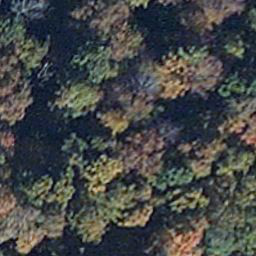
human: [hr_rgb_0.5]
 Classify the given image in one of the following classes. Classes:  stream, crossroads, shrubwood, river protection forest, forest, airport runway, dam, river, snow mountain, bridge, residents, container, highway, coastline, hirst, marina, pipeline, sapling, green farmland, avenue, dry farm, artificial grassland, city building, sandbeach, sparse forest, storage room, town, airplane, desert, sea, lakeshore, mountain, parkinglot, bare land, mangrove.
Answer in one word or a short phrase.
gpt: mangrove